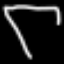
Label: diamond